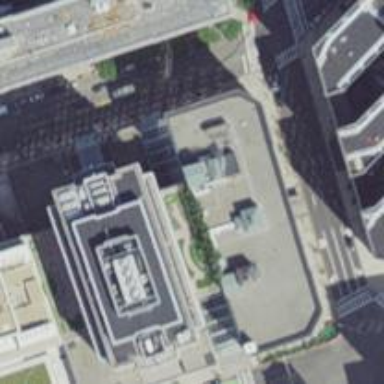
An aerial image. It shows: Building.